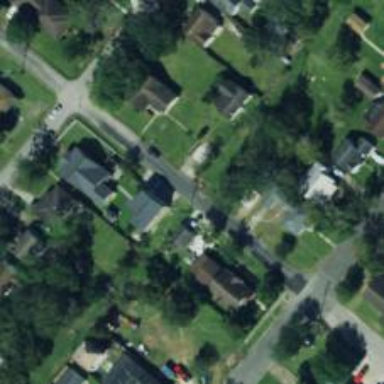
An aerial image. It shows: Alley classified as service road.